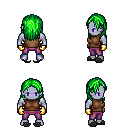
a pixel art fantasy rpg character, male body template, dark elf, purple skin, brown sleeveless shirt, magenta pants, green long hairstyle, gold gloves, gray slippers, four views (front, back, left, right), 2x2 character sprite sheet, small pixel art, hard edges, no anti-aliasing